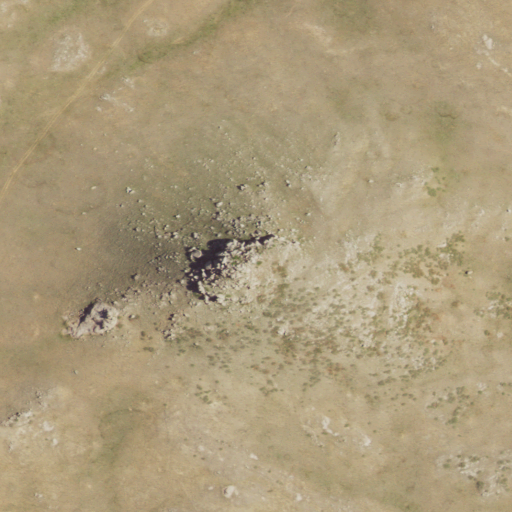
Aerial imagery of mountain in Wyoming named Horse Mountain containing grassland and shrub